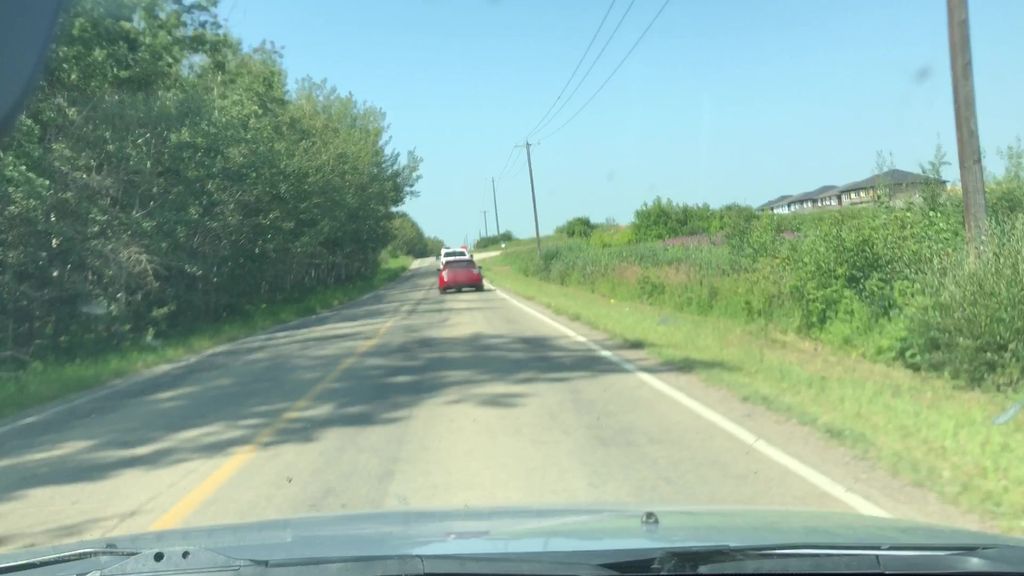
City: edmonton